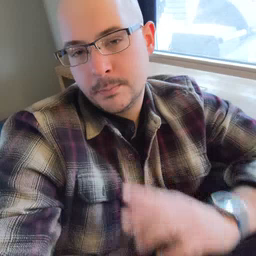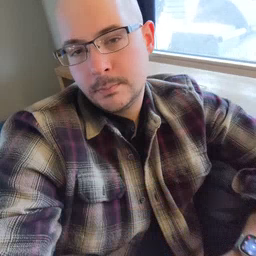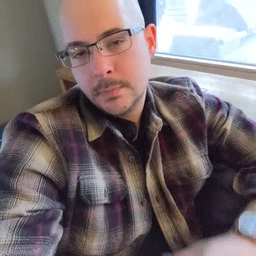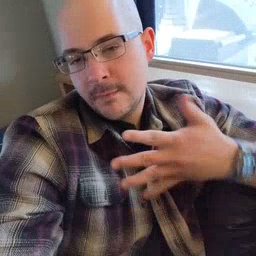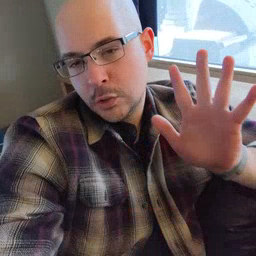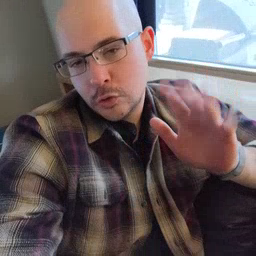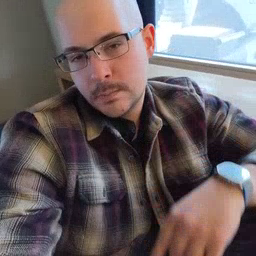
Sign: finish